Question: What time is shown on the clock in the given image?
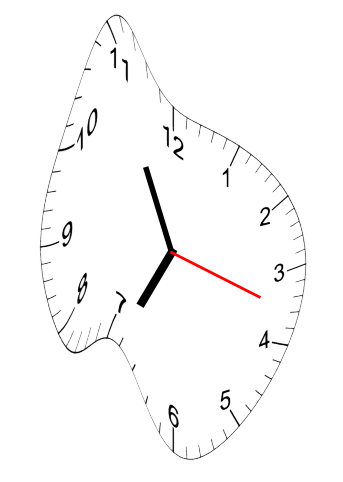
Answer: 06:55:18